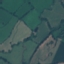
Land use / land cover: Pasture